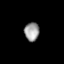
Tissue: lung
Cell type: Endothelial cells
Senescence score: 0.5479
Nuclear area (px): 271
Mean DAPI intensity: 154.395